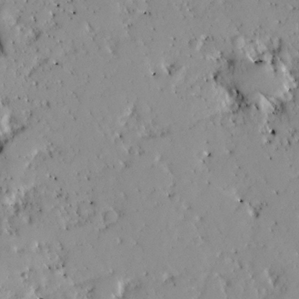
Label: non_frost